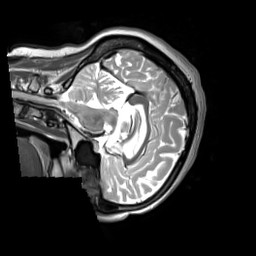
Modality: T2w
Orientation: sagittal
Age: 52
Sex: female
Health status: ill
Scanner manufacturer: siemens
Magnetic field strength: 3 T
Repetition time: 2.8 s
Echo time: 0.326 s